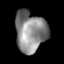
Tissue: prostate
Cell type: T cells
Senescence score: 0.3165
Nuclear area (px): 1230
Mean DAPI intensity: 135.043